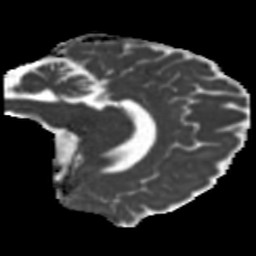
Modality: MD
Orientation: sagittal
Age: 42
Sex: male
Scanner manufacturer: siemens
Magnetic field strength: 3 T
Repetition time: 5.25 s
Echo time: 0.08 s